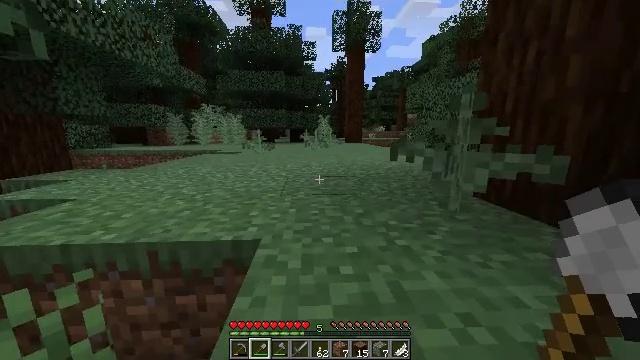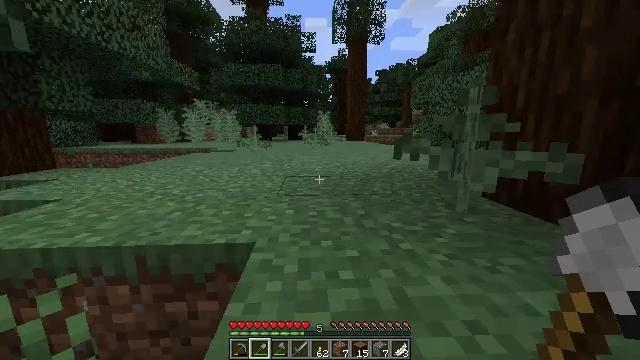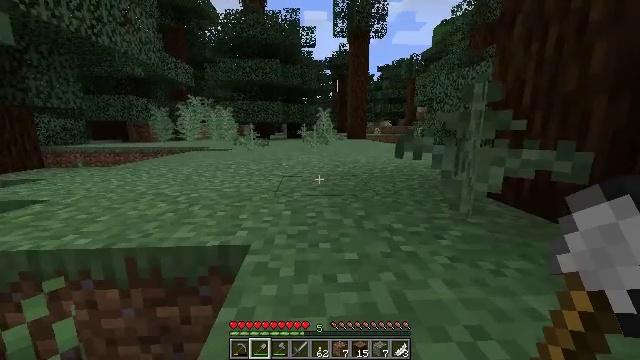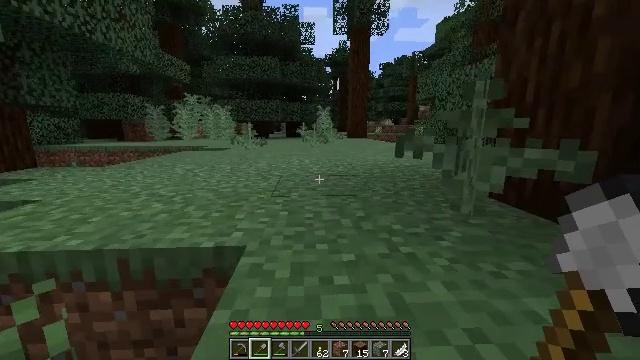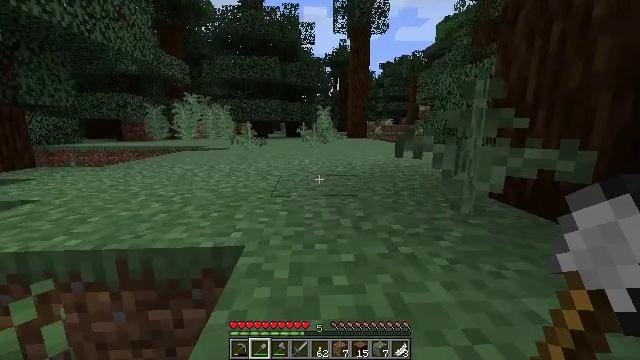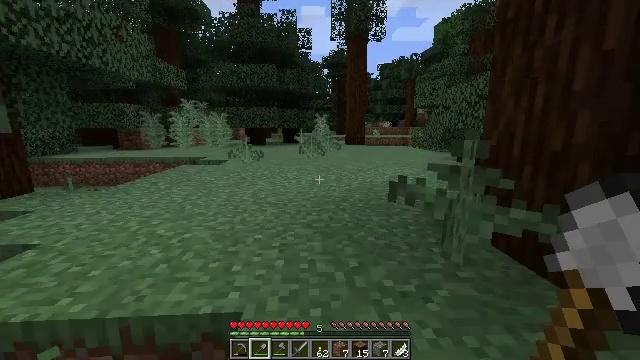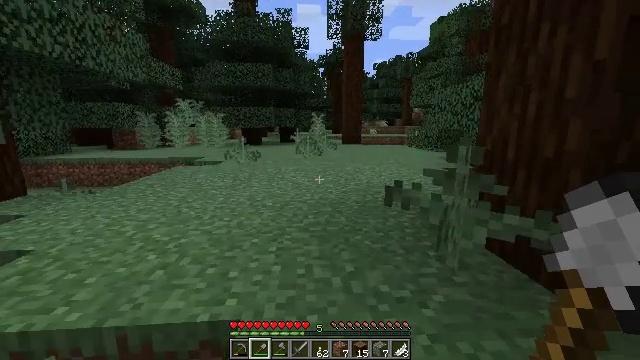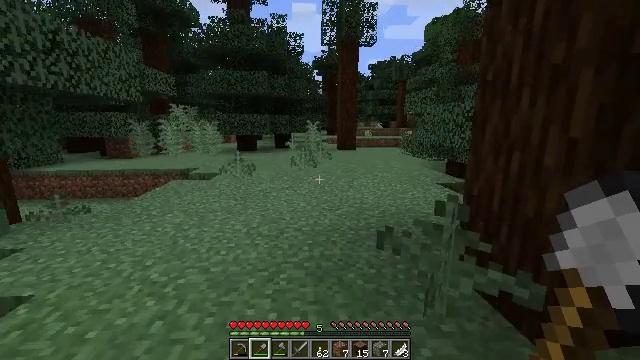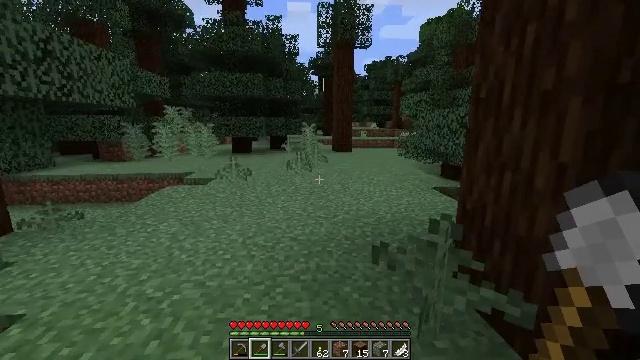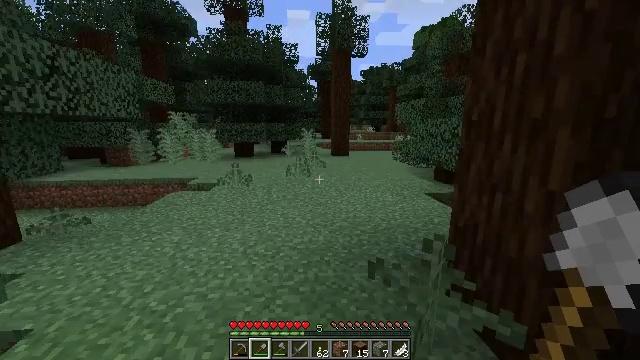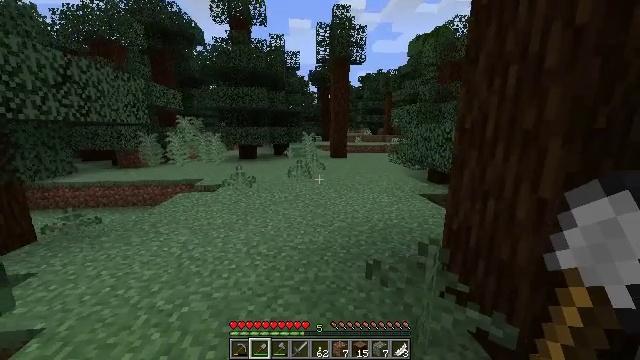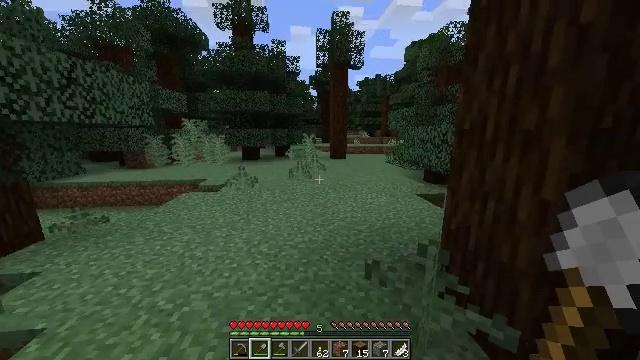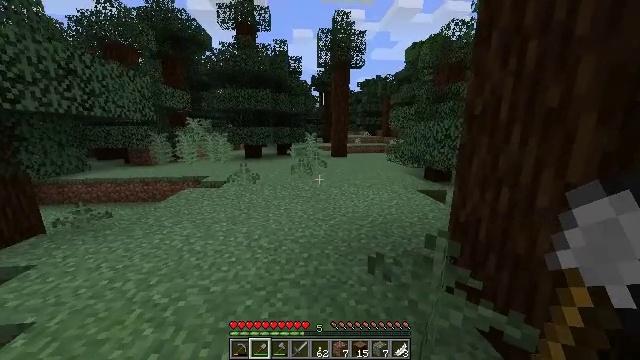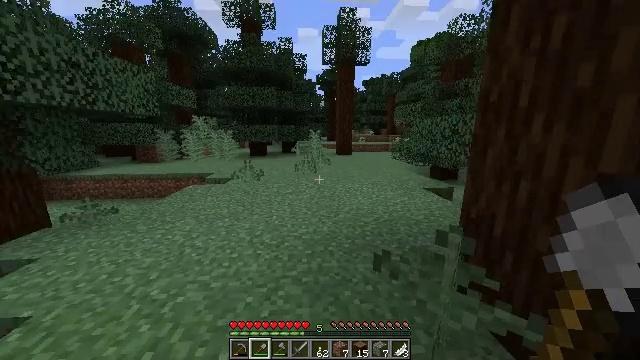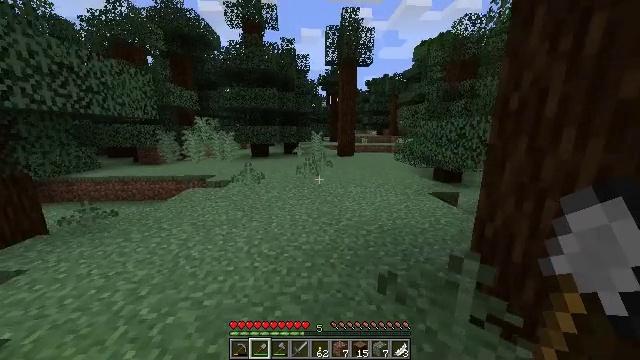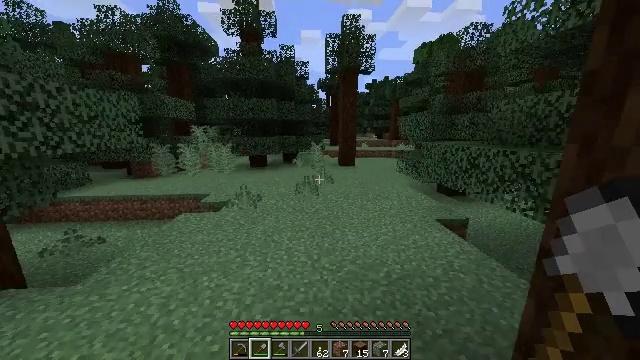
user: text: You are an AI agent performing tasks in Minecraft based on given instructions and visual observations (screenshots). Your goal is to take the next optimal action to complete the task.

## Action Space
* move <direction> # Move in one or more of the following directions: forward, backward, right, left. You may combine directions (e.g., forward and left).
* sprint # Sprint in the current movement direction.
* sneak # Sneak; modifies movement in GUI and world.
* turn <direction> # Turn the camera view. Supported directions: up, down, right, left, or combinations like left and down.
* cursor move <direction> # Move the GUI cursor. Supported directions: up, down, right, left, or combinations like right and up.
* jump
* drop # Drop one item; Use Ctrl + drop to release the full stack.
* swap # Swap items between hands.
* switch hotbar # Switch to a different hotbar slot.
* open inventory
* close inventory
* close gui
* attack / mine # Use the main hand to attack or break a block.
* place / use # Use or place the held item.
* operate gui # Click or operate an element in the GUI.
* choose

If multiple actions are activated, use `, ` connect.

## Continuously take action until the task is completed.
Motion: motion action
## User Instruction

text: Mine spruce leaves from the tree.
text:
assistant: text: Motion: move forward, sprint, jump
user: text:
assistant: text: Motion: move forward, sprint, jump
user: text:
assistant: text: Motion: move forward, sprint, jump
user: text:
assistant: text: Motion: move forward, sprint, jump
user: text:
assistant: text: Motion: move forward, sprint, jump
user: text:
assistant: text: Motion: move forward, sprint, jump
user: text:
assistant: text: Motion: move forward, sprint, turn right, jump
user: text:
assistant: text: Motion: move forward, sprint, jump
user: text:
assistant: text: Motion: move forward, sprint, jump
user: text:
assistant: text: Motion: move forward, sprint
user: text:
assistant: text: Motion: move forward, sprint
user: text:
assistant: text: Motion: move forward, sprint, jump
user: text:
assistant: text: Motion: move forward, sprint, turn left, jump
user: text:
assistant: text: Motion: move forward, sprint, jump
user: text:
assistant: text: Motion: move forward, sprint, jump
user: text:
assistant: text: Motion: move forward, sprint, jump
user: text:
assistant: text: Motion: move forward, sprint, jump
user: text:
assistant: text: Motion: move forward, sprint, jump
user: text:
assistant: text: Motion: move forward, sprint, turn right, jump
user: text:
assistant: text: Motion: move forward, sprint, turn right and down, jump
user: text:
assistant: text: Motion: move forward, sprint, turn right, jump
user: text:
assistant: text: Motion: move forward, sprint, jump
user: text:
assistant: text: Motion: move forward, sprint, jump
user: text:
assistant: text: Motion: move forward, sprint, jump
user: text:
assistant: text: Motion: move forward, sprint, jump
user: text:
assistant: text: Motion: move forward, sprint, jump
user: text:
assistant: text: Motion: move forward, sprint, jump
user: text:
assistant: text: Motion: move forward, sprint, jump
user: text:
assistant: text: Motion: move forward, sprint, jump
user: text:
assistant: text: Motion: move forward, sprint, jump